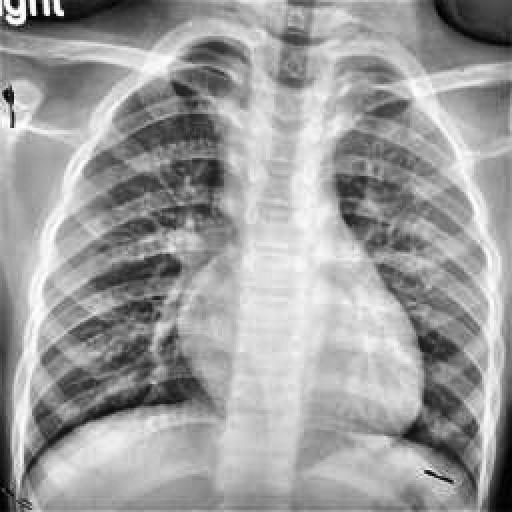
Finding: TUBERCULOSIS